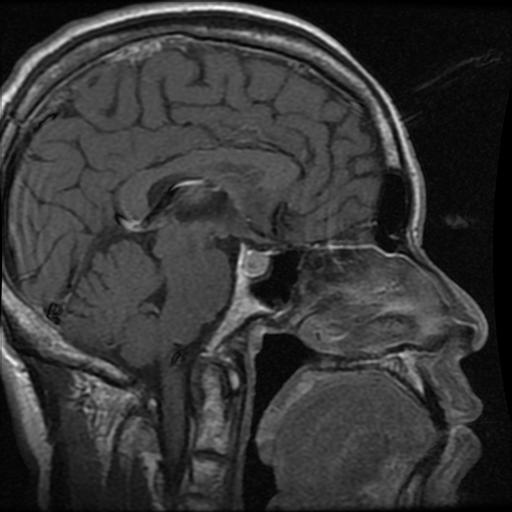
Label: pituitary